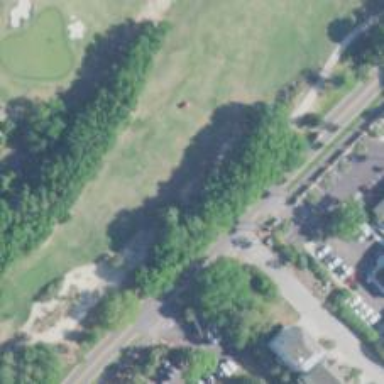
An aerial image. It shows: Path for both roads and golfers.